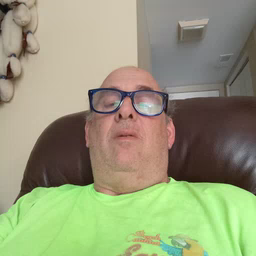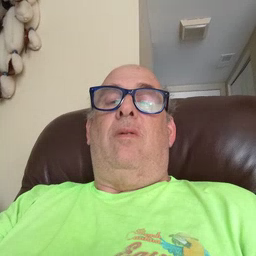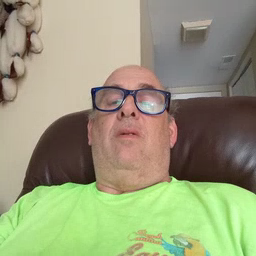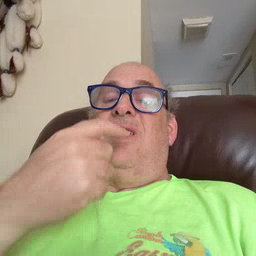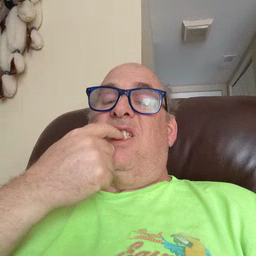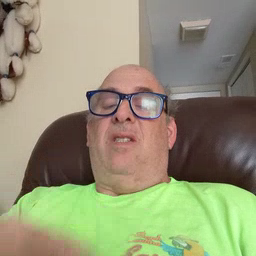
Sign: glasswindow